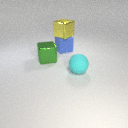
large blue rubber cube below large yellow metal cube